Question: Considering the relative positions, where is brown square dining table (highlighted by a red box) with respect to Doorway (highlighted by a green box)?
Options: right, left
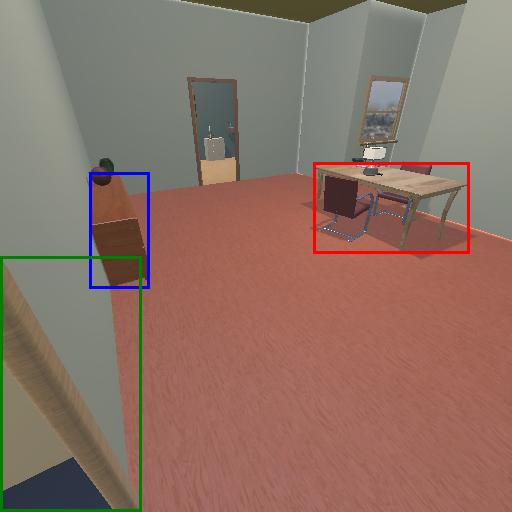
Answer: right